（2025·上海杨浦二模）已知双曲线 \(\Gamma\) 的标准方程为 \(x^2 - \frac{y^2}{2} = 1\)，点 \(P\) 是双曲线 \(\Gamma\) 右支上的一个动点。

(1) 求双曲线 \(\Gamma\) 的焦点坐标和渐近线方程；

\vspace{0.8em}
(2) 过点 \(P\) 分别向两条渐近线作垂线，垂足为点 \(P_1,P_2\)，求 \(\overrightarrow{PP_1} \cdot \overrightarrow{PP_2}\) 的值；

\vspace{0.8em}
(3) 若 \(|OP| > \sqrt{2}\)，如图，过 \(P\) 作圆 \(O: x^2 + y^2 = 2\) 的切线 \(l\)，切点为 \(M\)，交双曲线 \(\Gamma\) 的左支于点 \(Q\)，分别交两条渐近线于点 \(A,B\)。设 \(|PQ| = \lambda |AB|\)，求实数 \(\lambda\) 的取值范围。
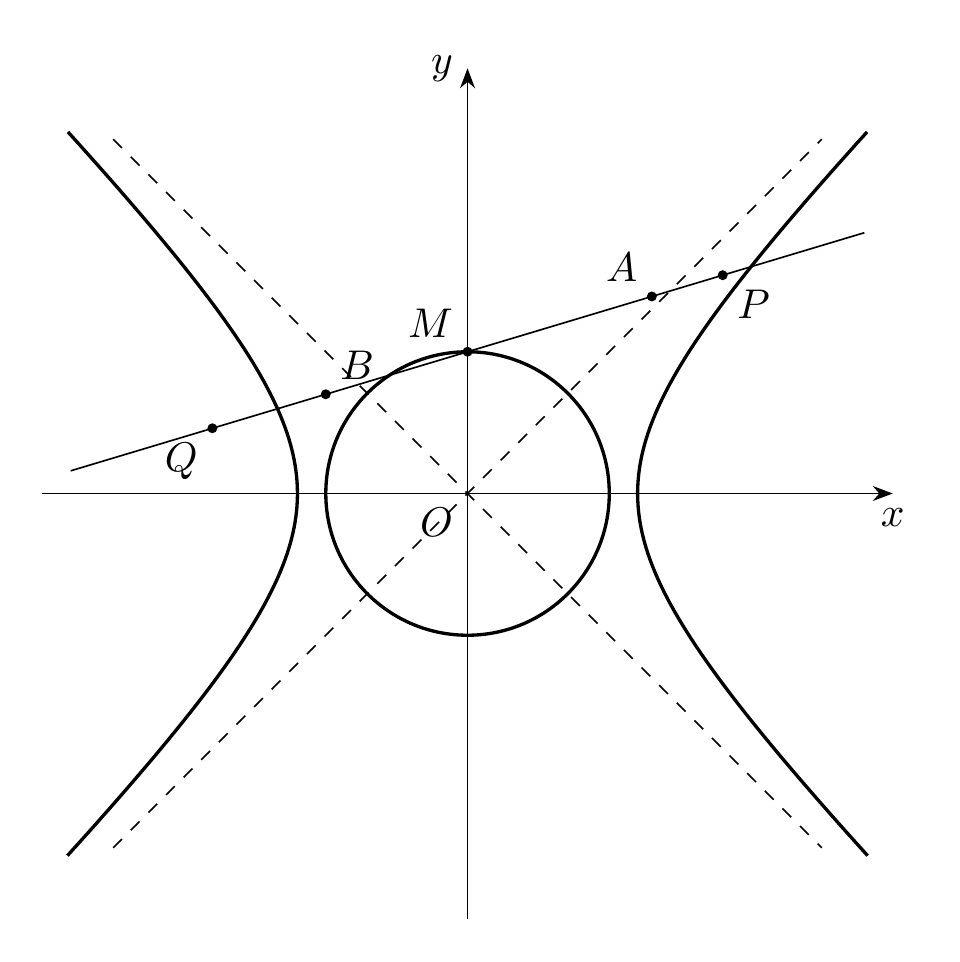
【解答】
\textbf{【详解】}
所以
\[
\begin{cases}
|t| < \frac{2\sqrt{3}}{3} \\
\frac{\sqrt{6}}{3} < |t| \leq \sqrt{2}
\end{cases},
\]

设 \(P(x_1,y_1)\)，\(Q(x_2,y_2)\)，\(A(x_3,y_3)\)，\(B(x_4,y_4)\)，

由
\[
\begin{cases}
sx + ty = 2 \\
x^2 - \frac{y^2}{2} = 1
\end{cases},
\]
消去 \(y\) 得 \((2t^2 - s^2)x^2 + 4sx - 4 - 2t^2 = 0\)，所以
\[
\begin{cases}
x_1 + x_2 = -\frac{4s}{2t^2 - s^2} \\
x_1x_2 = \frac{-4 - 2t^2}{2t^2 - s^2}
\end{cases};
\]

由
\[
\begin{cases}
sx + ty = 2 \\
y^2 - \frac{y^2}{2} = 0
\end{cases},
\]
消去 \(y\) 得 \((2t^2 - s^2)x^2 + 4sx - 4 = 0\)，所以
\[
\begin{cases}
x_3 + x_4 = -\frac{4s}{2t^2 - s^2} \\
x_3x_4 = \frac{-4}{2t^2 - s^2}
\end{cases};
\]

所以 \(|PQ| = \sqrt{1 + \left(-\frac{s}{t}\right)^2}|x_1 - x_2|\)，\(|AB| = \sqrt{1 + \left(-\frac{s}{t}\right)^2}|x_3 - x_4|\)，

所以

\begin{align*}
\lambda &= \frac{|PQ|}{|AB|} = \frac{|x_1 - x_2|}{|x_3 - x_4|} = \frac{\sqrt{(x_1 + x_2)^2 - 4x_1x_2}}{\sqrt{(x_3 + x_4)^2 - 4x_3x_4}} \\
&= \frac{\sqrt{\left(-\frac{4s}{2t^2 - s^2}\right)^2 + \frac{16 + 8t^2}{2t^2 - s^2}}}{\sqrt{\left(-\frac{4s}{2t^2 - s^2}\right)^2 + \frac{16}{2t^2 - s^2}}} = \frac{\sqrt{16s^2 + (16 + 8t^2)(2t^2 - s^2)}}{\sqrt{16s^2 + 16(2t^2 - s^2)}} = \frac{\sqrt{32t^2 + 16s^4 - 8t^2s^2}}{\sqrt{32t^2}} \\
&= \sqrt{1 + \frac{1}{2}r^2 - \frac{1}{4}r^4},
\end{align*}

又 \(s^2 = 2 - t^2\)，所以
\[
\sqrt{1 + \frac{1}{2}r^2 - \frac{1}{4}r^4} = \sqrt{1 + \frac{1}{2}t^2 - \frac{1}{4}(2 - t^2)^2} = \sqrt{\frac{1}{2}t^2 + \frac{3}{4}},
\]

因为 \(\frac{\sqrt{6}}{3} < |t| \leq \sqrt{2}\)，所以 \(\frac{2}{3} < t^2 \leq 2\)，所以 \(1 < \frac{1}{2}t^2 + \frac{3}{4} \leq 2\)，所以 \(1 < \sqrt{\frac{1}{2}t^2 + \frac{3}{4}} \leq \sqrt{2}\)，

即 \(\lambda = \sqrt{1 + \frac{1}{2}r^2 - \frac{1}{4}r^4} \in (1, \sqrt{2}]\)。